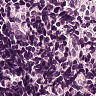
Metastatic tissue present: no